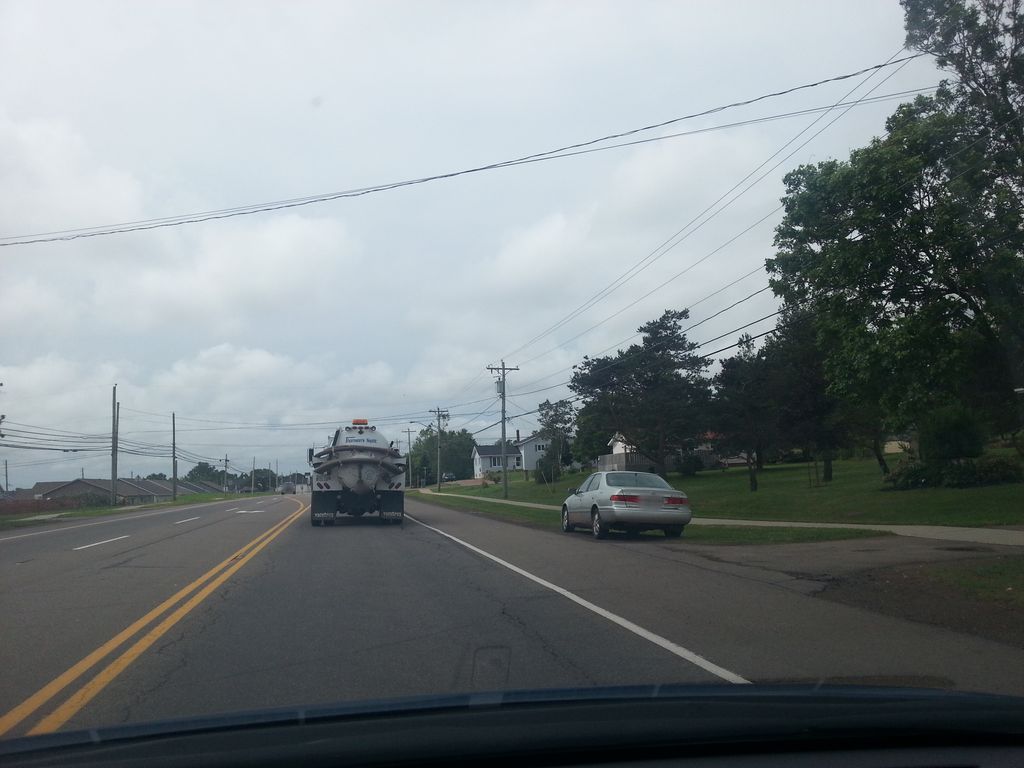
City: charlottetown